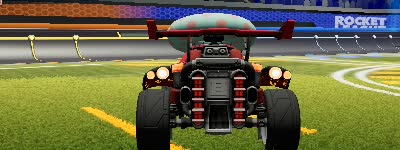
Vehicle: octane